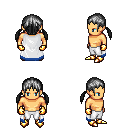
a pixel art fantasy rpg character, male body template, human, tanned skin, white trimmed cape, white pants, gray twin-tailed hairstyle, gold gloves, gold boots, four views (front, back, left, right), 2x2 character sprite sheet, small pixel art, hard edges, no anti-aliasing